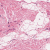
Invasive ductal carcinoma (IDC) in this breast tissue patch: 0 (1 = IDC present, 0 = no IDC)